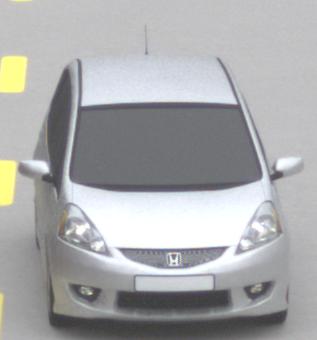
Make: Honda
Model: Jazz 1.2
Detailed model: Jazz (III) (11/08 - 04/11)
Model produced from: 2008/11
Model produced until: 2010/10
Doors: 5
Color: white
Road condition: dry road
Daytime: midday
Contrast: low contrast